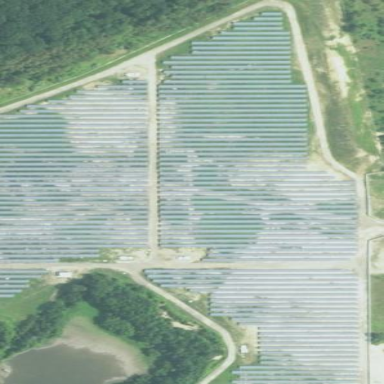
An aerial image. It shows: Solar power plant utilizing photovoltaic technology.